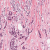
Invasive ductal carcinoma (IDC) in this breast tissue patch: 1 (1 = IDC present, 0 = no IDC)